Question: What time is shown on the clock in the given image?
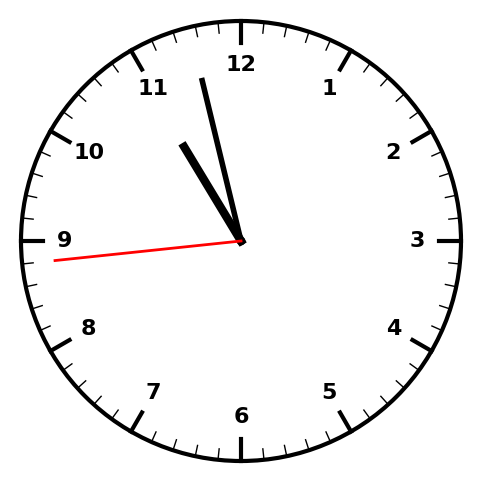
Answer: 10:57:44